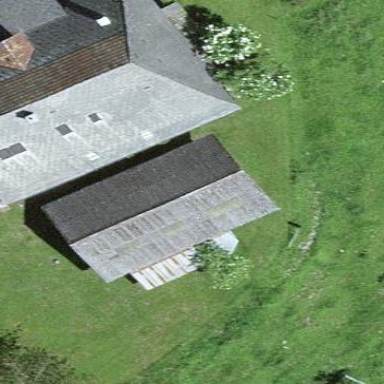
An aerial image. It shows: Barn.